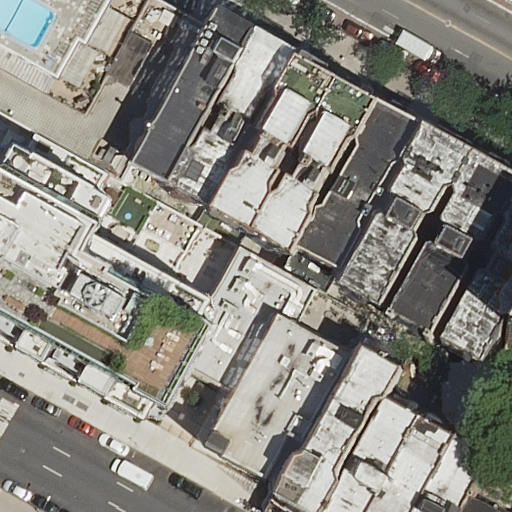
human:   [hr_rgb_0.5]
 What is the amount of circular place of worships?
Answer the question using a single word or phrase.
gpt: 0

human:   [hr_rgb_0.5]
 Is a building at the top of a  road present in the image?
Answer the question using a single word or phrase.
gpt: yes

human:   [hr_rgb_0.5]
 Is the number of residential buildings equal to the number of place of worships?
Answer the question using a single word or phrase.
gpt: no

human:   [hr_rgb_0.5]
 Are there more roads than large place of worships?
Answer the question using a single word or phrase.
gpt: yes

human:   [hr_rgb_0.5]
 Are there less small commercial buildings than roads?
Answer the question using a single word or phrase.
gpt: yes

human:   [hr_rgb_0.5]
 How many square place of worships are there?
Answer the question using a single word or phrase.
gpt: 0

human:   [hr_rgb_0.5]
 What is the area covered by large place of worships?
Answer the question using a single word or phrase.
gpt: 913m2

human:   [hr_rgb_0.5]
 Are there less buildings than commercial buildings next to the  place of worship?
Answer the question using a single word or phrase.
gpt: no

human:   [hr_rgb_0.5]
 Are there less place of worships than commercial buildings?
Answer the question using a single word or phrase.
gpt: no

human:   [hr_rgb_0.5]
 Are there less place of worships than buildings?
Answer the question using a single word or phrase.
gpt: yes

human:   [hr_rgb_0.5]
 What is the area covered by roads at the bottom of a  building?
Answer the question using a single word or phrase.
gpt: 0m2

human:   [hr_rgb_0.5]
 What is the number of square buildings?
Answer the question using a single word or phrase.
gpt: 0

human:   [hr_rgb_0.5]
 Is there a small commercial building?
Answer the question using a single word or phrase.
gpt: no

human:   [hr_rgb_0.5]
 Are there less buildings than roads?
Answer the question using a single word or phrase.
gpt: no

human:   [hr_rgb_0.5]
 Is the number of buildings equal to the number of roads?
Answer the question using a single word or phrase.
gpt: no

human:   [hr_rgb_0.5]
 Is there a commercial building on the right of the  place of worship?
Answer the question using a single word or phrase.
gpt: no

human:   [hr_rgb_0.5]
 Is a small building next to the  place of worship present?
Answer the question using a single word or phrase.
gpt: yes

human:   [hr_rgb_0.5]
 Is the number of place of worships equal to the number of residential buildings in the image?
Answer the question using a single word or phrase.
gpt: no

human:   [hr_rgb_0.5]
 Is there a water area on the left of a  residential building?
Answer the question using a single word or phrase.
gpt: no

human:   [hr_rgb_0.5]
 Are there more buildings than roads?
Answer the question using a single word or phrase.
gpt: yes

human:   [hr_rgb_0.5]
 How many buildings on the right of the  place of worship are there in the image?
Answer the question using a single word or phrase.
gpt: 8

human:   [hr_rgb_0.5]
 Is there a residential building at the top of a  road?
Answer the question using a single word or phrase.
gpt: yes

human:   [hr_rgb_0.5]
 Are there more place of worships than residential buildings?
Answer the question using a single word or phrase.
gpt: no

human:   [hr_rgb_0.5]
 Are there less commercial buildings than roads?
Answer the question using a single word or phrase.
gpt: yes

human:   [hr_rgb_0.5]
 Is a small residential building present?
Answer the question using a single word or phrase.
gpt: yes

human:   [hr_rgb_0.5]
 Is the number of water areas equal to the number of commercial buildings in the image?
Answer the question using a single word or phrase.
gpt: yes

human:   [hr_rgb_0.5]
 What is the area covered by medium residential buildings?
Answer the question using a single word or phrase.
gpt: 3140m2

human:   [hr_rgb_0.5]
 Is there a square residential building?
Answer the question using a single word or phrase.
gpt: no

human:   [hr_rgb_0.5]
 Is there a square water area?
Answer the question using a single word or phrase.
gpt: no

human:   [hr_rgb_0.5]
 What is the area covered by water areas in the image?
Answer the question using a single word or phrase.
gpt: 0m2

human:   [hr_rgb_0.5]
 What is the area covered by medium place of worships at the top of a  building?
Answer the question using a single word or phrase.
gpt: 0m2

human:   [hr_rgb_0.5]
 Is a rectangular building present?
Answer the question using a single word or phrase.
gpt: yes

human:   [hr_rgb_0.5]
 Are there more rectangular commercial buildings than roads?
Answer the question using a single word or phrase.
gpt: no

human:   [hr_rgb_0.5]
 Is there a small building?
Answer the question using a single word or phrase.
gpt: yes

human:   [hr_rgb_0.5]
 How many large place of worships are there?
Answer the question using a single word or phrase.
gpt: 1

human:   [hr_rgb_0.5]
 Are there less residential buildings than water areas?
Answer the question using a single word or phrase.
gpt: no